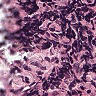
Metastatic tissue present: no